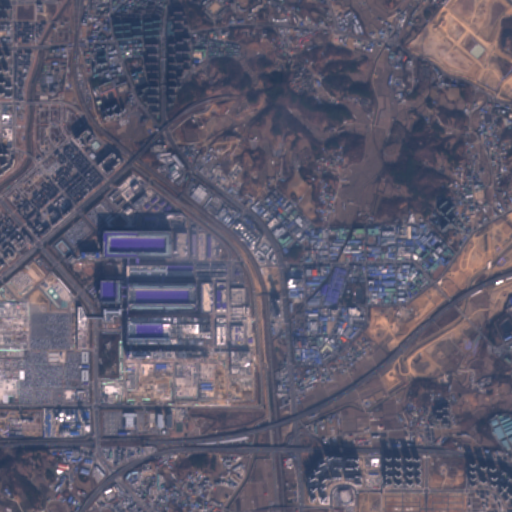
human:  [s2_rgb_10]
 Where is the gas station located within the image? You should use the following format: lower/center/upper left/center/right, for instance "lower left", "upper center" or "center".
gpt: The gas station is located in the upper left of the image.
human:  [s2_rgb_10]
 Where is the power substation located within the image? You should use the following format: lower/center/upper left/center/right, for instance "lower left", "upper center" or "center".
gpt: The power substation is located in the lower of the image.
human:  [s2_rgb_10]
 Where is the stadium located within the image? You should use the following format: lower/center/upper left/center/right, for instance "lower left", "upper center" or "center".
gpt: The stadium is located in the upper left of the image.
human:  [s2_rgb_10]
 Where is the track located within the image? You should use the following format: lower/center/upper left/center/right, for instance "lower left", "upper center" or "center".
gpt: The track is located in the upper left of the image.
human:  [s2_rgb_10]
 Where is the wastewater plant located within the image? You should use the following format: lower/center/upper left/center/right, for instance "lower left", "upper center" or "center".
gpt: The wastewater plant is located in the upper left of the image.
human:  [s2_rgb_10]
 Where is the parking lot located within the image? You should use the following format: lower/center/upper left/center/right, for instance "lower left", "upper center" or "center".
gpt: There is no parking lot in the image.